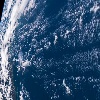
Label: water